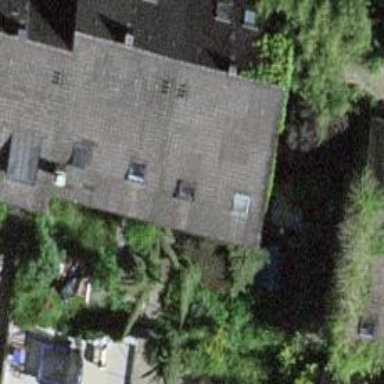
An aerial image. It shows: View of apartment building.